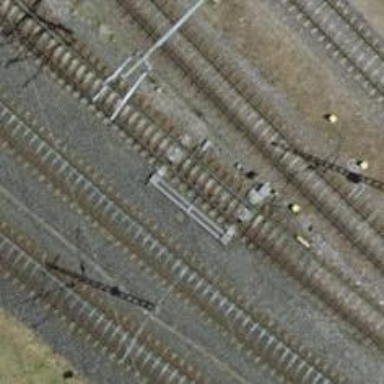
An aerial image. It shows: Railway switch with the turnout side on the left.